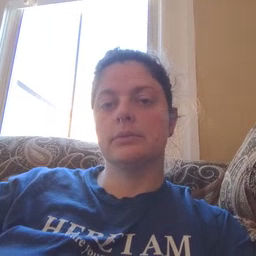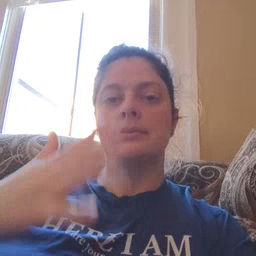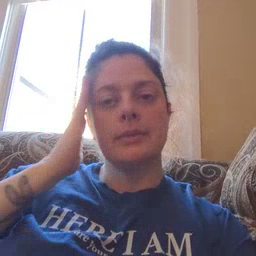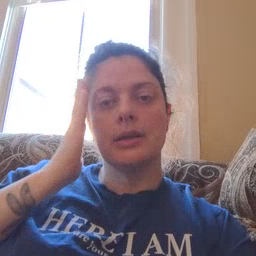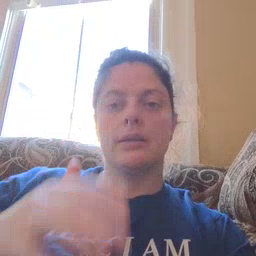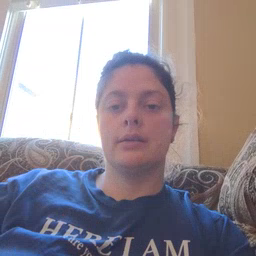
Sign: bed